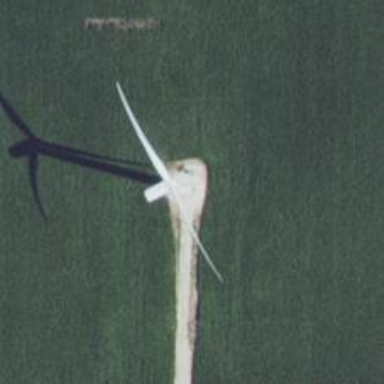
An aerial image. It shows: Wind generator using horizontal axis wind turbines.